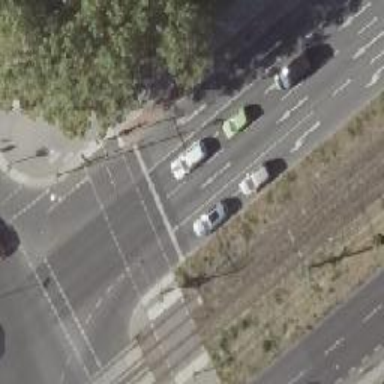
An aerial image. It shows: Secondary road with asphalt surface and lane markings.